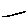
Label: line